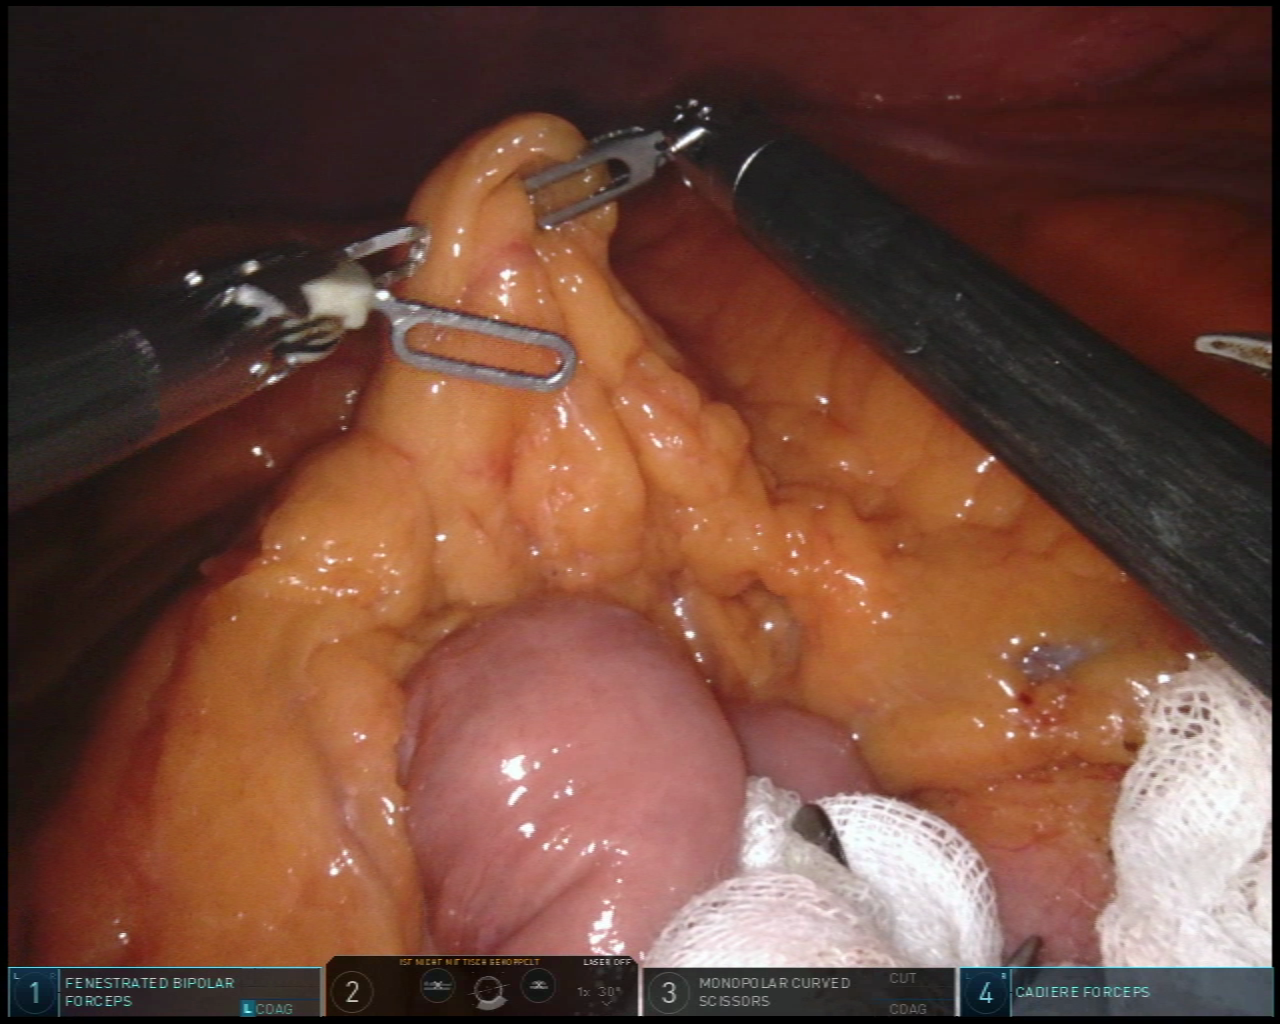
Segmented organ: intestinal_veins
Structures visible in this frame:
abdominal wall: yes
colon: yes
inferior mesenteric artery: no
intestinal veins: yes
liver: no
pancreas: no
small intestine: yes
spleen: no
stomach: no
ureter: no
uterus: no
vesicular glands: no